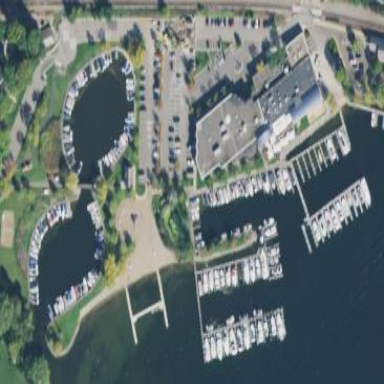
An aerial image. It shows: Marina on leisure land.